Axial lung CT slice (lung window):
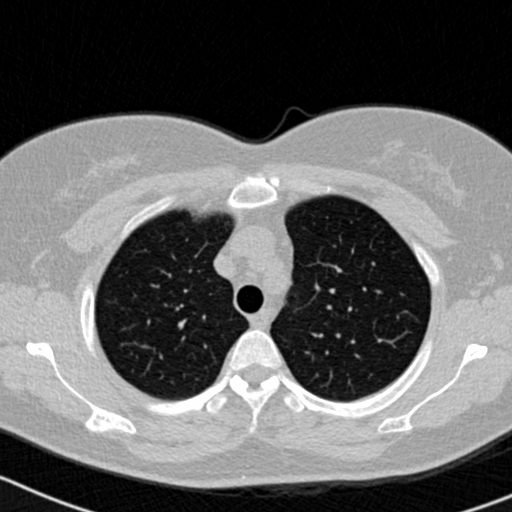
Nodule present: no